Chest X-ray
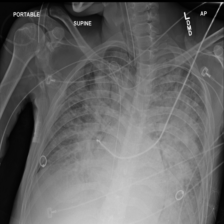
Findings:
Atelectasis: negative
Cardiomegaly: negative
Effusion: negative
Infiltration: positive
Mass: negative
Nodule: negative
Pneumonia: positive
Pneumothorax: negative
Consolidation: negative
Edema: positive
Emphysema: negative
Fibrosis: negative
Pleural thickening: negative
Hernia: negative